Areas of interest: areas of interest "Building 8, Zhongtian Technology Business Park, Shanghai"
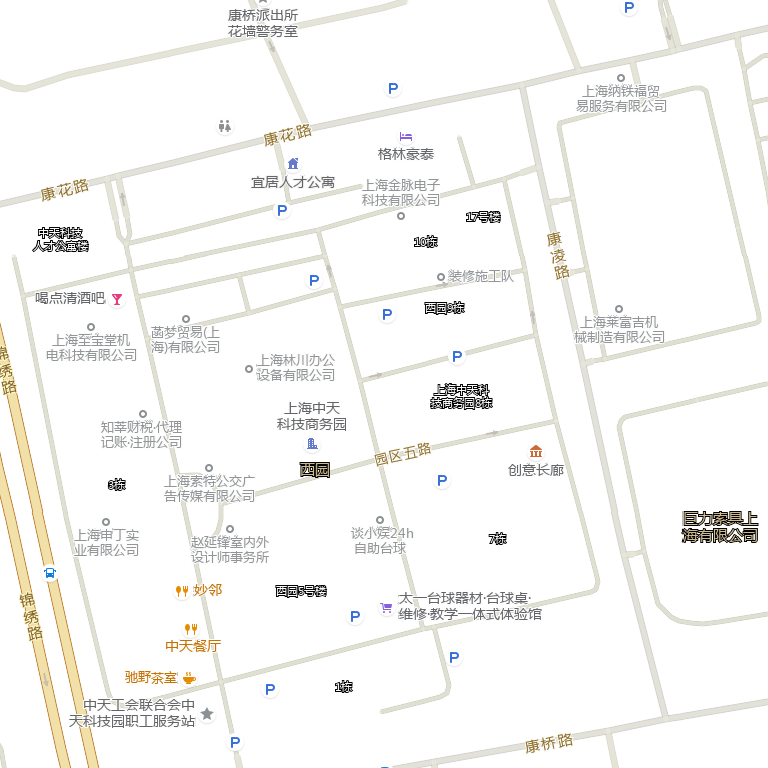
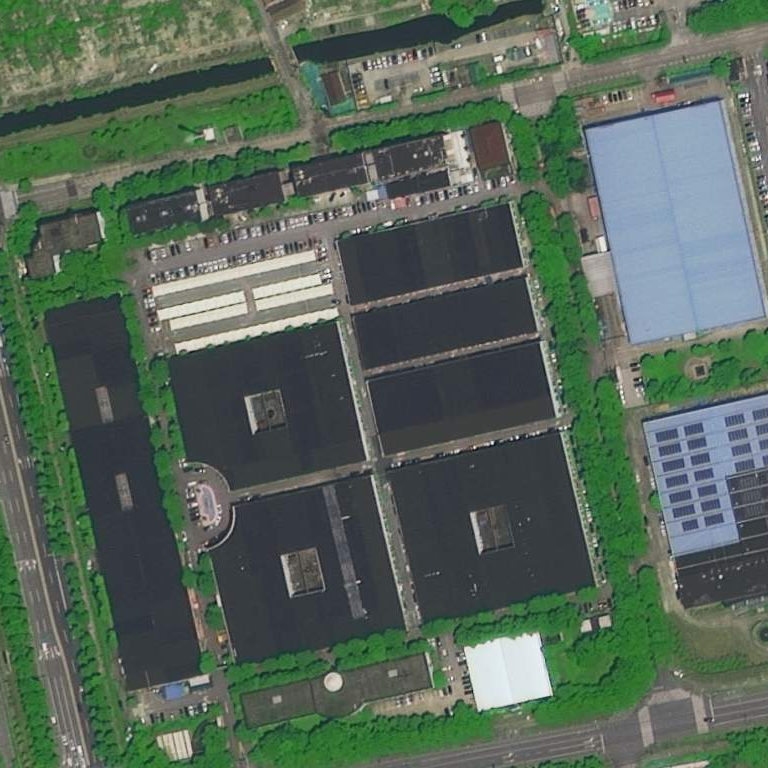